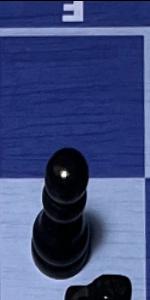
Label: Pawn_Black